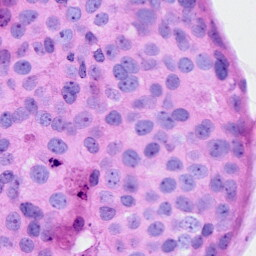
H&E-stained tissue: Breast